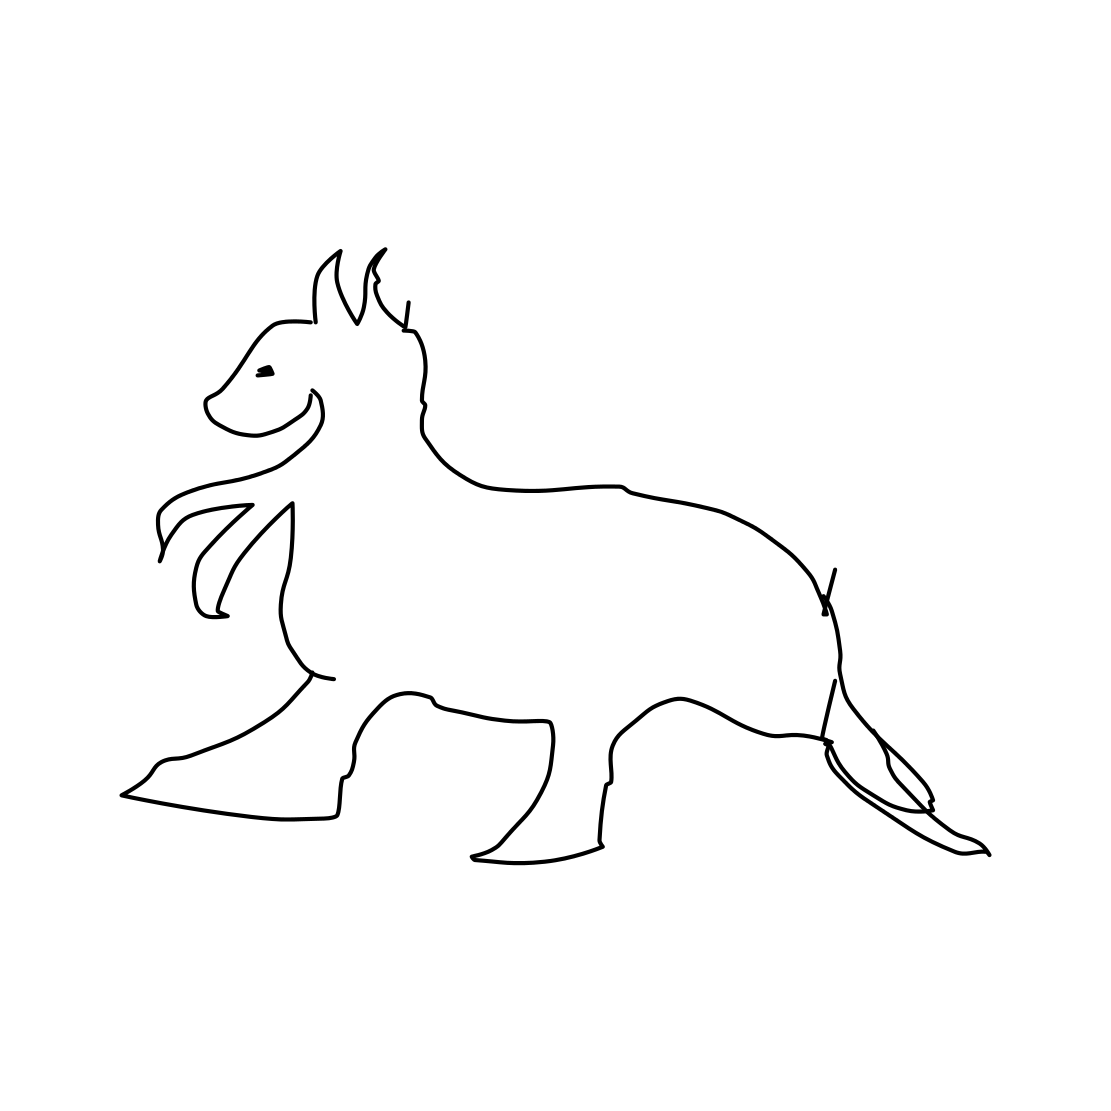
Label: kangaroo